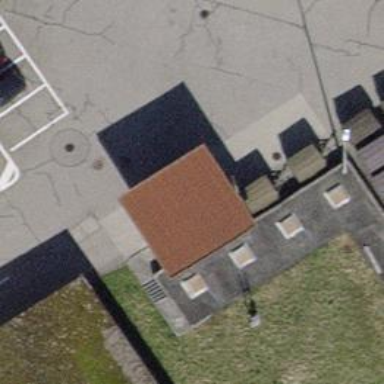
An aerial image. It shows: Fuel station.